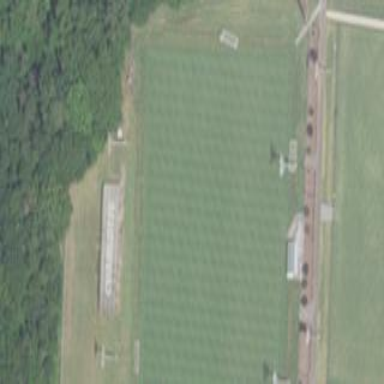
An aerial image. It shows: Soccer pitch designated for leisure and sports activities.